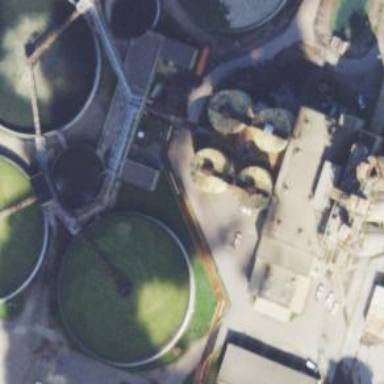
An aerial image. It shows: Storage tank that is man-made.